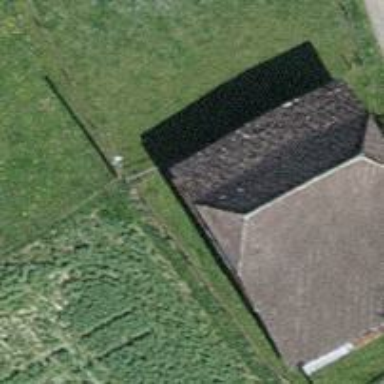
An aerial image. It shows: Rural barn.